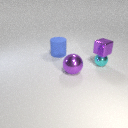
large purple metal sphere to the right of large blue rubber cylinder